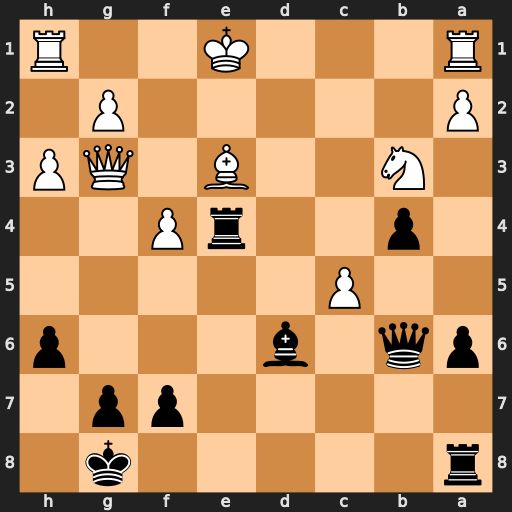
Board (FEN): r5k1/5pp1/pq1b3p/2P5/1p2rP2/1N2B1QP/P5P1/R3K2R
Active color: b
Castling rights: KQ
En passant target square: -
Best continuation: Bxc5 Nxc5 Qxc5 Kf2 Qc2+ Kg1 Qc3